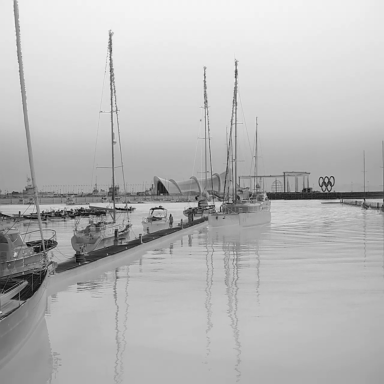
There are eight objects shown in the infrared image, including six sailboats, and two canoes.